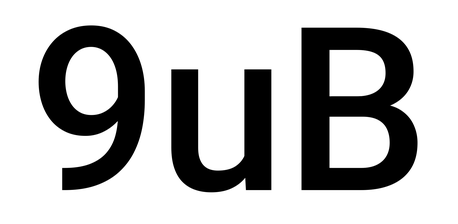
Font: Roboto_Medium